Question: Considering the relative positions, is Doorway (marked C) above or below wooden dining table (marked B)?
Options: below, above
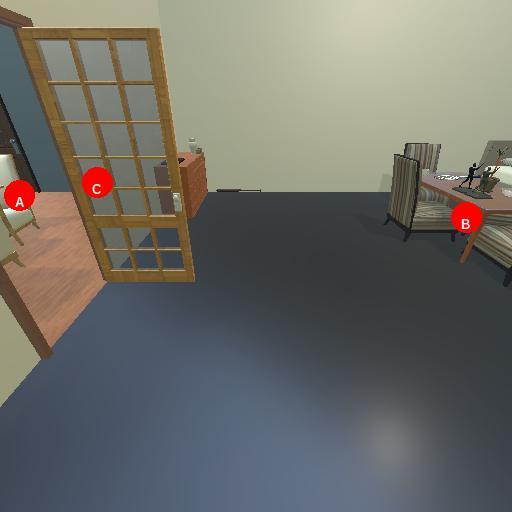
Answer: below